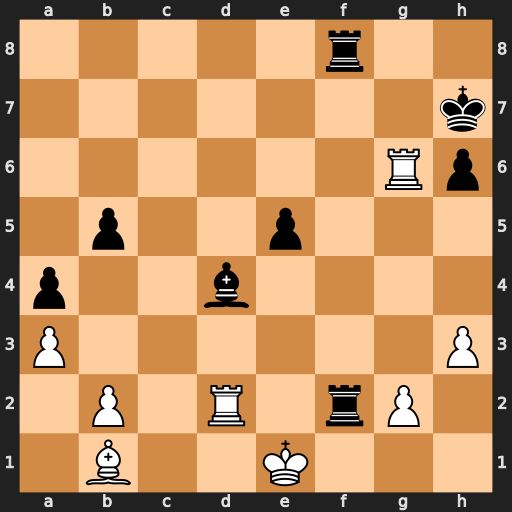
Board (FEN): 5r2/7k/6Rp/1p2p3/p2b4/P6P/1P1R1rP1/1B2K3
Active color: w
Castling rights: -
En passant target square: -
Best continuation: Rf6+ Kg7 Rfxf2 Bxf2+ Rxf2